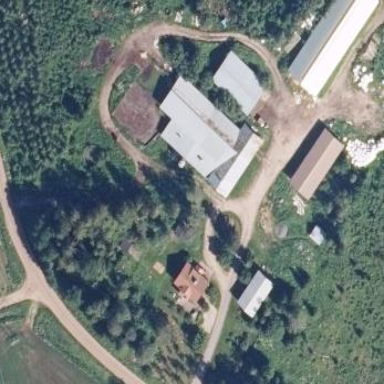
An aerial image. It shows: Cowshed building.